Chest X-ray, PA view. Patient: 46 years old, sex F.
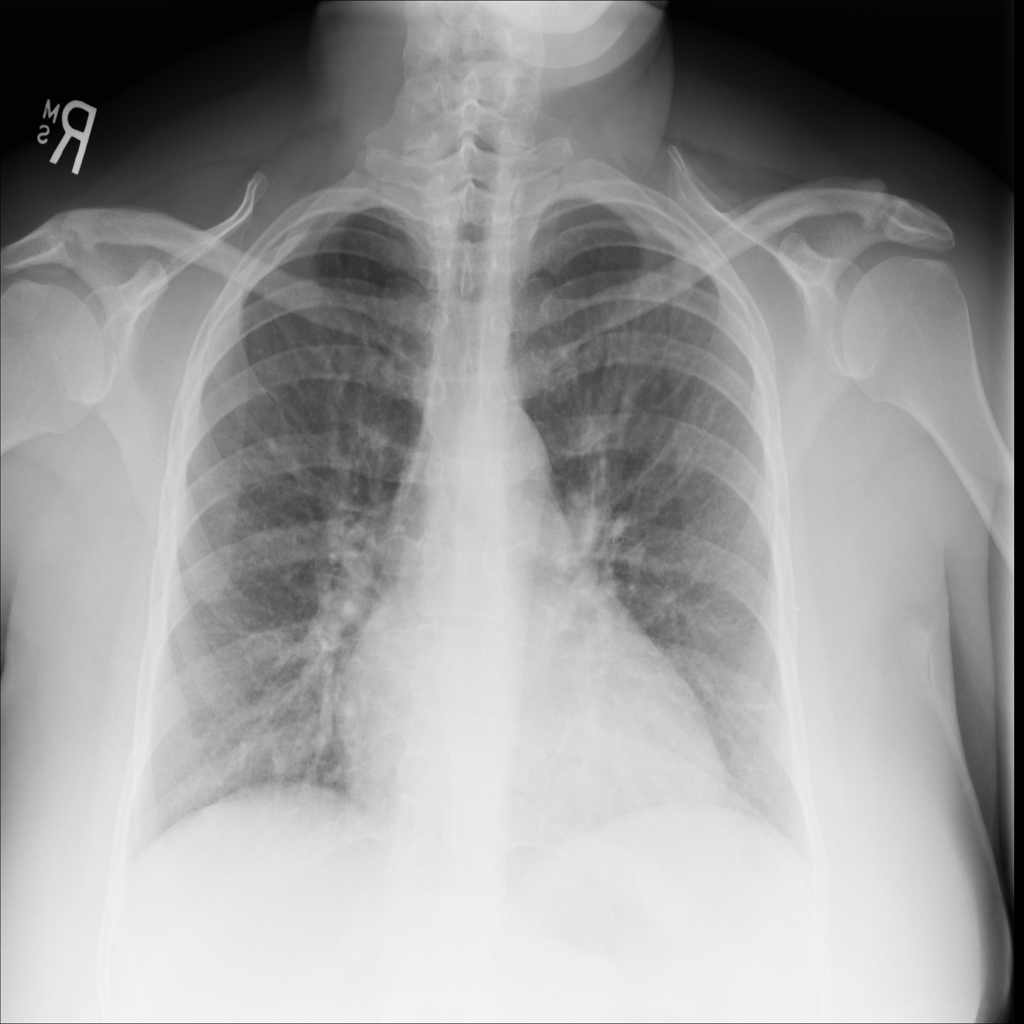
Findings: No Finding